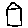
Label: house